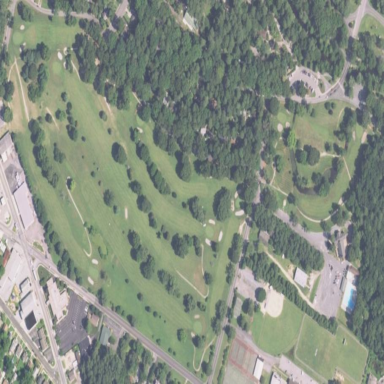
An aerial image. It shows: Golf course.